Field crop: maize
Growth stage: 1
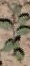
Species: convolvulus